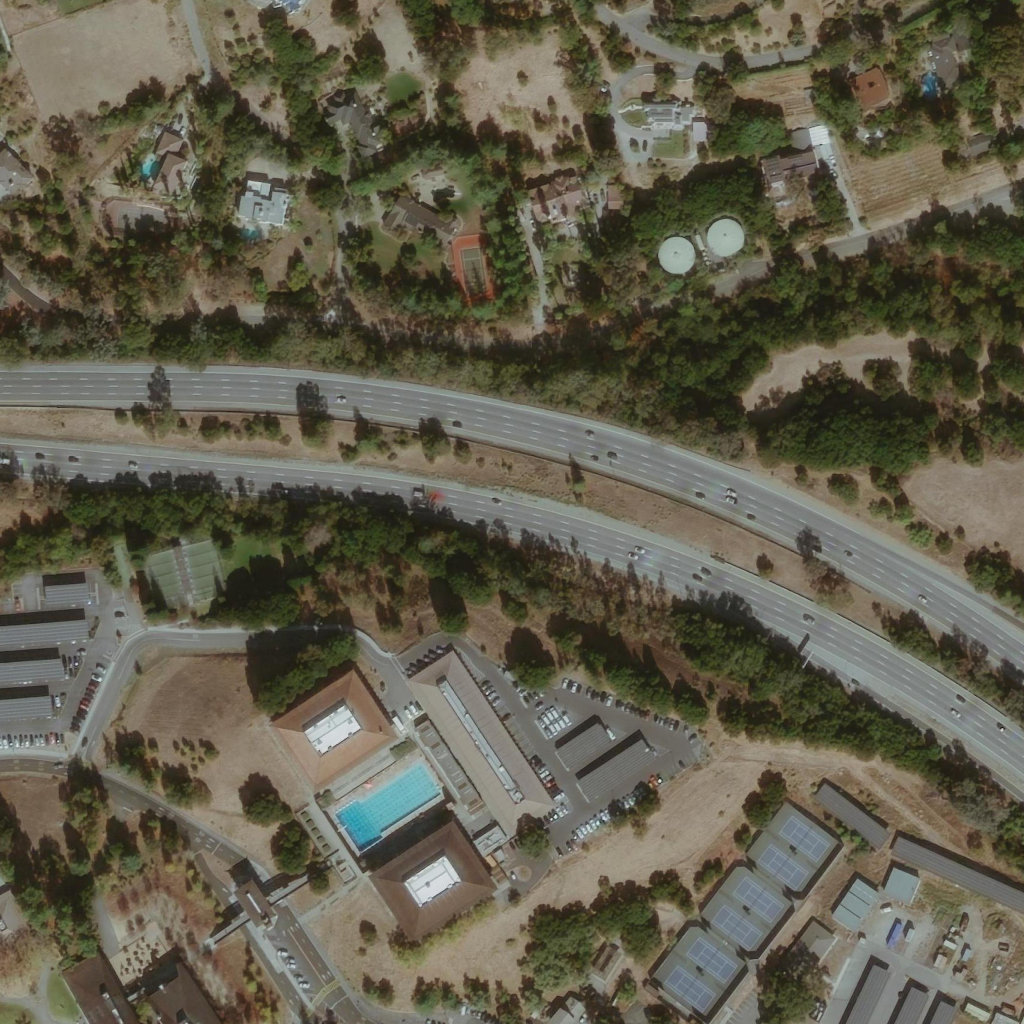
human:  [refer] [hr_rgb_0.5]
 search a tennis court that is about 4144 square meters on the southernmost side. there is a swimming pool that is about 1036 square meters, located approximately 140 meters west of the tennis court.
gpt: <box>[[63, 78, 82, 100, 0]]</box>

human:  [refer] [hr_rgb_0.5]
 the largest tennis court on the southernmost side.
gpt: <box>[[63, 78, 82, 100, 0]]</box>